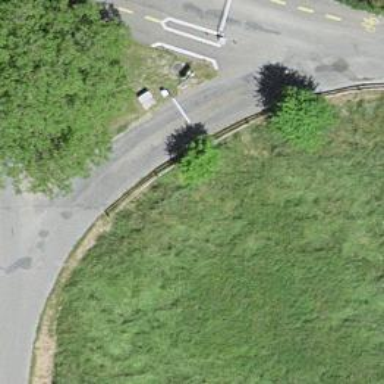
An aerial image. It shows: Lift gate barrier.